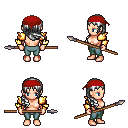
a pixel art fantasy rpg character, female body template, human, light skin, gold arm armor, teal pants, white right-swept hairstyle, red bandana, spear, four views (front, back, left, right), 2x2 character sprite sheet, small pixel art, hard edges, no anti-aliasing